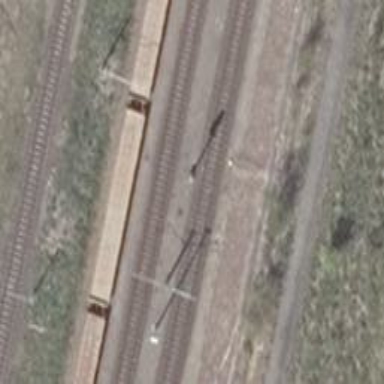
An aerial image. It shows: Railway signal.